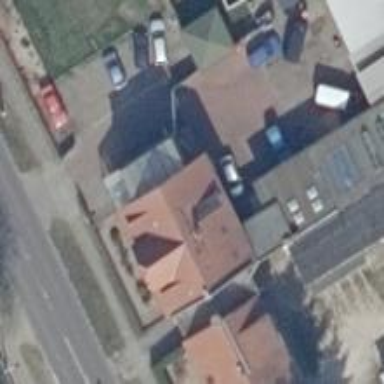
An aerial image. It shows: Car repair shop.